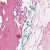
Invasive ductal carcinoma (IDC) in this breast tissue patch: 0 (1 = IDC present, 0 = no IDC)